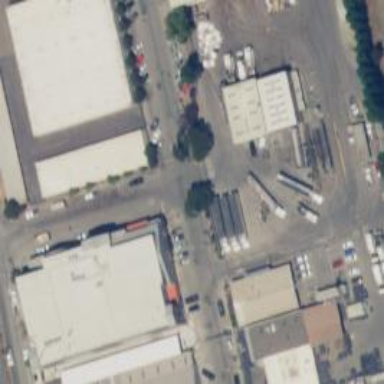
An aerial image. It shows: Warehouse building offering storage rental services.